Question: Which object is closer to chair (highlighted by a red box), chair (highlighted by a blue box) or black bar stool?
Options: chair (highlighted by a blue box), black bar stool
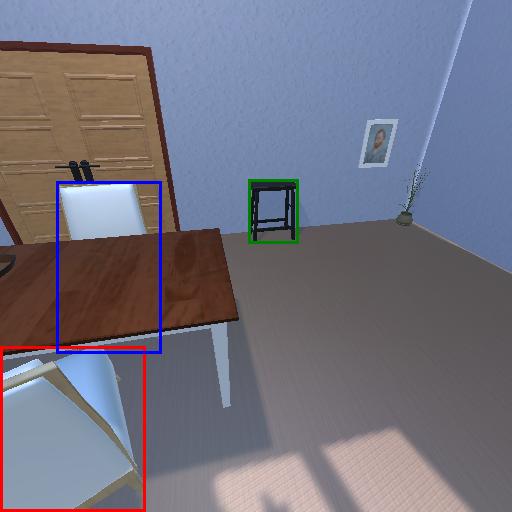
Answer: chair (highlighted by a blue box)